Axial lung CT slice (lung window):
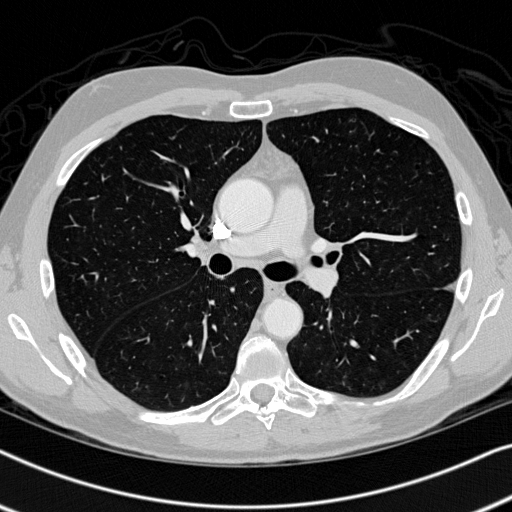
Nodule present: no